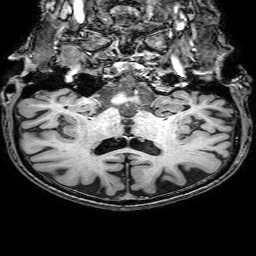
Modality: T1w
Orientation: sagittal
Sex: male
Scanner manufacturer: philips
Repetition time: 0.008329 s
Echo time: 0.00388 s